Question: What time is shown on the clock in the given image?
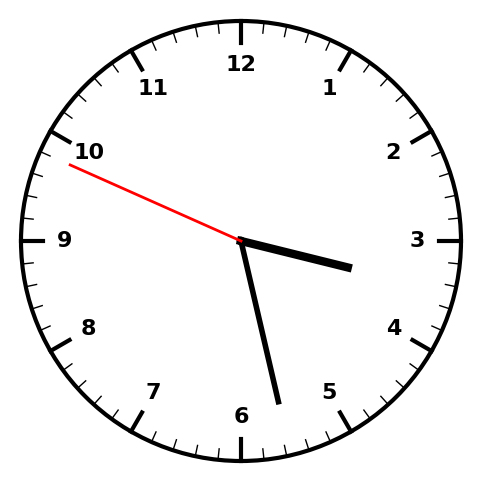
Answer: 03:27:49